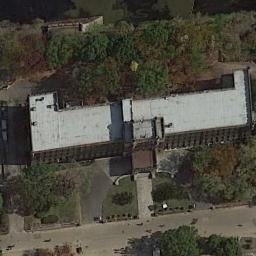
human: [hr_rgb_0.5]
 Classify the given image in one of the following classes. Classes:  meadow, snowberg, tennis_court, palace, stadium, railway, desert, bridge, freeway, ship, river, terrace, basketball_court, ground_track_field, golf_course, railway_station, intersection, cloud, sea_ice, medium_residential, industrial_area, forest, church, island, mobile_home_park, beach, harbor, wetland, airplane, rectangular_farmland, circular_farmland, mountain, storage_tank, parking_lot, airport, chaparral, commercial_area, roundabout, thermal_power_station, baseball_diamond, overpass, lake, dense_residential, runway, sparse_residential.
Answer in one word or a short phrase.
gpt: palace